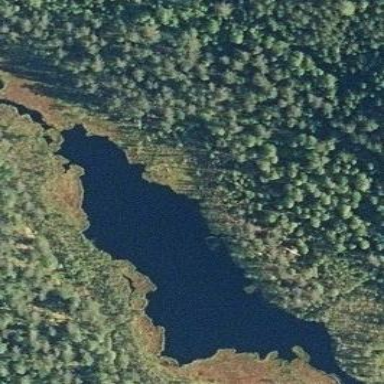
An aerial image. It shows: Serene pond surrounded by nature.